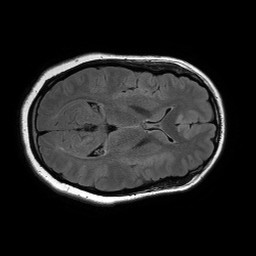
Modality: FLAIR
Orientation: axial
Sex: female
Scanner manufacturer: philips
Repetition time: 11 s
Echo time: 0.125 s